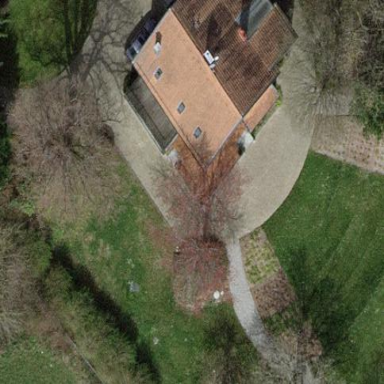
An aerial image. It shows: Simple house.